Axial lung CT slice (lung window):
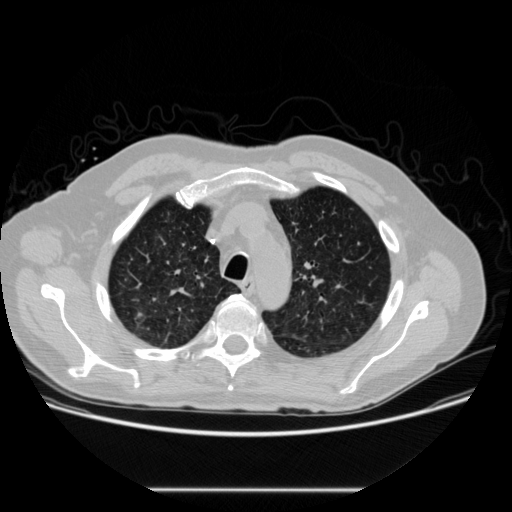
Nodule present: yes
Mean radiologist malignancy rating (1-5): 3.75